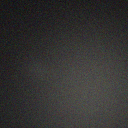
Screen state: off